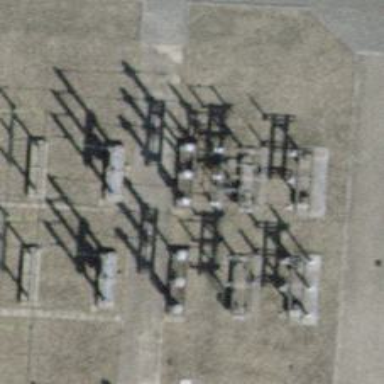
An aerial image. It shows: Insulator used in power systems.